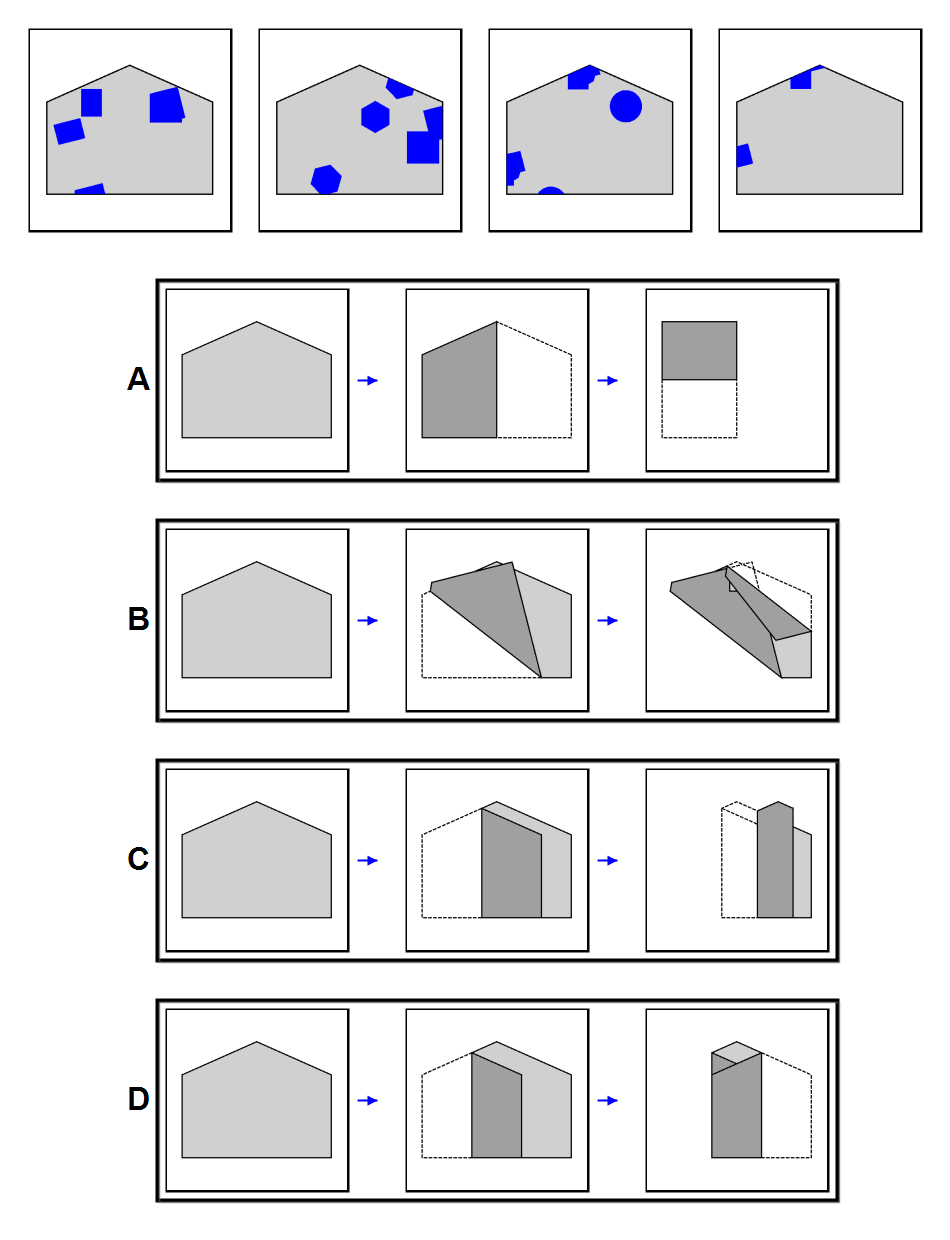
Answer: B